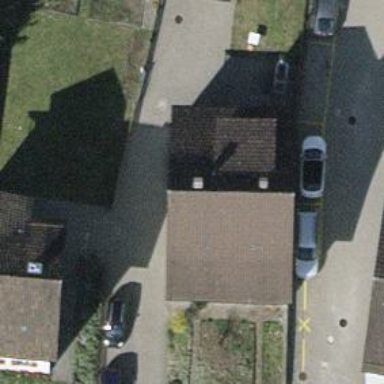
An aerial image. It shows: Driveway made of paving stones.